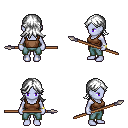
a pixel art fantasy rpg character, female body template, dark elf, purple skin, brown pirate shirt, teal pants, white loose hair, bracelets, spear, four views (front, back, left, right), 2x2 character sprite sheet, small pixel art, hard edges, no anti-aliasing